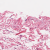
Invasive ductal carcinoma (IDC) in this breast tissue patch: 0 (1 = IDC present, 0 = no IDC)